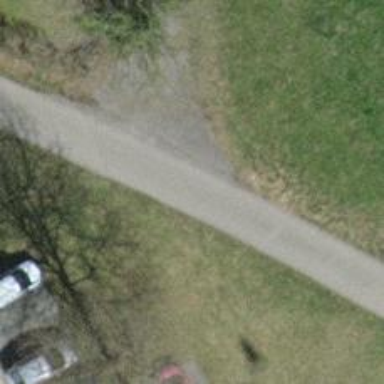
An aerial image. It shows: Residential road with asphalt surface.